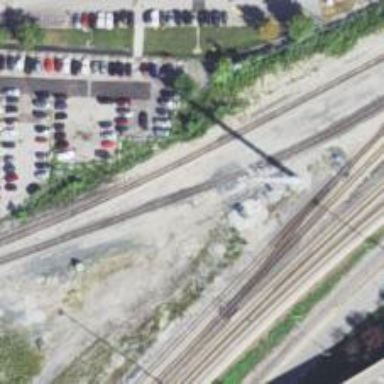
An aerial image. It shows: Abandoned railway siding.